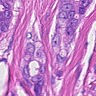
Metastatic tissue present: yes